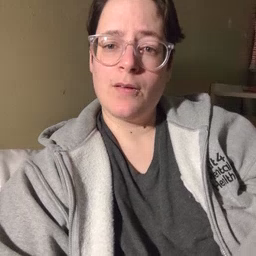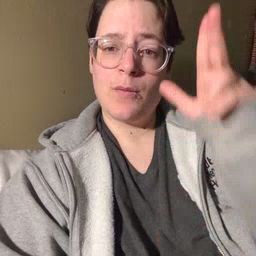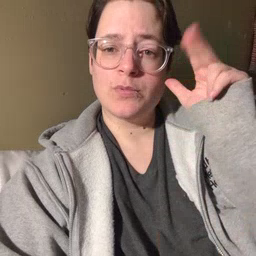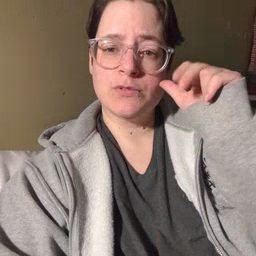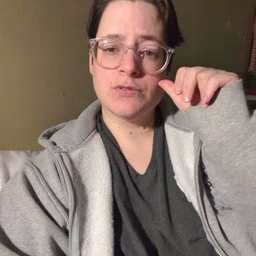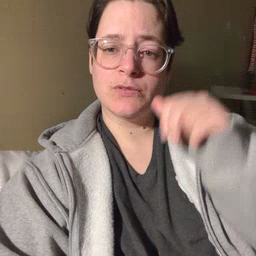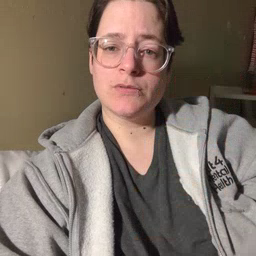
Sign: horse